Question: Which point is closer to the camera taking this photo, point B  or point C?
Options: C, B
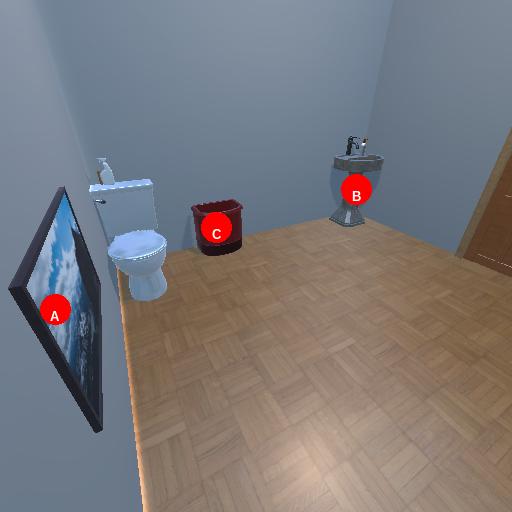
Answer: C